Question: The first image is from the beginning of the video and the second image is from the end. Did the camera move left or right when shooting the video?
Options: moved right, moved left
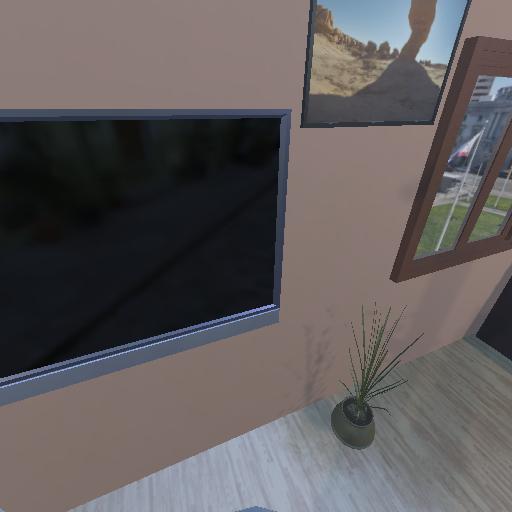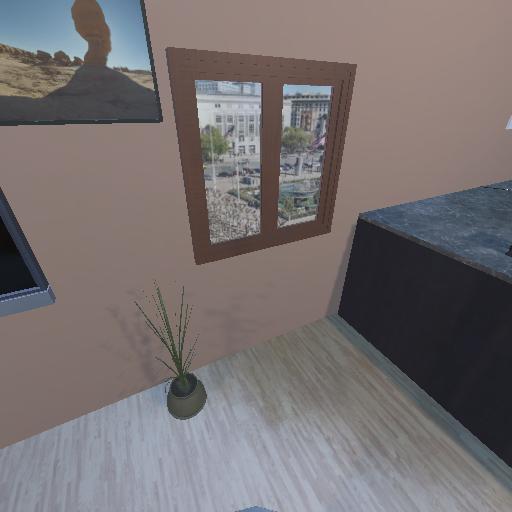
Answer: moved right